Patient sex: M
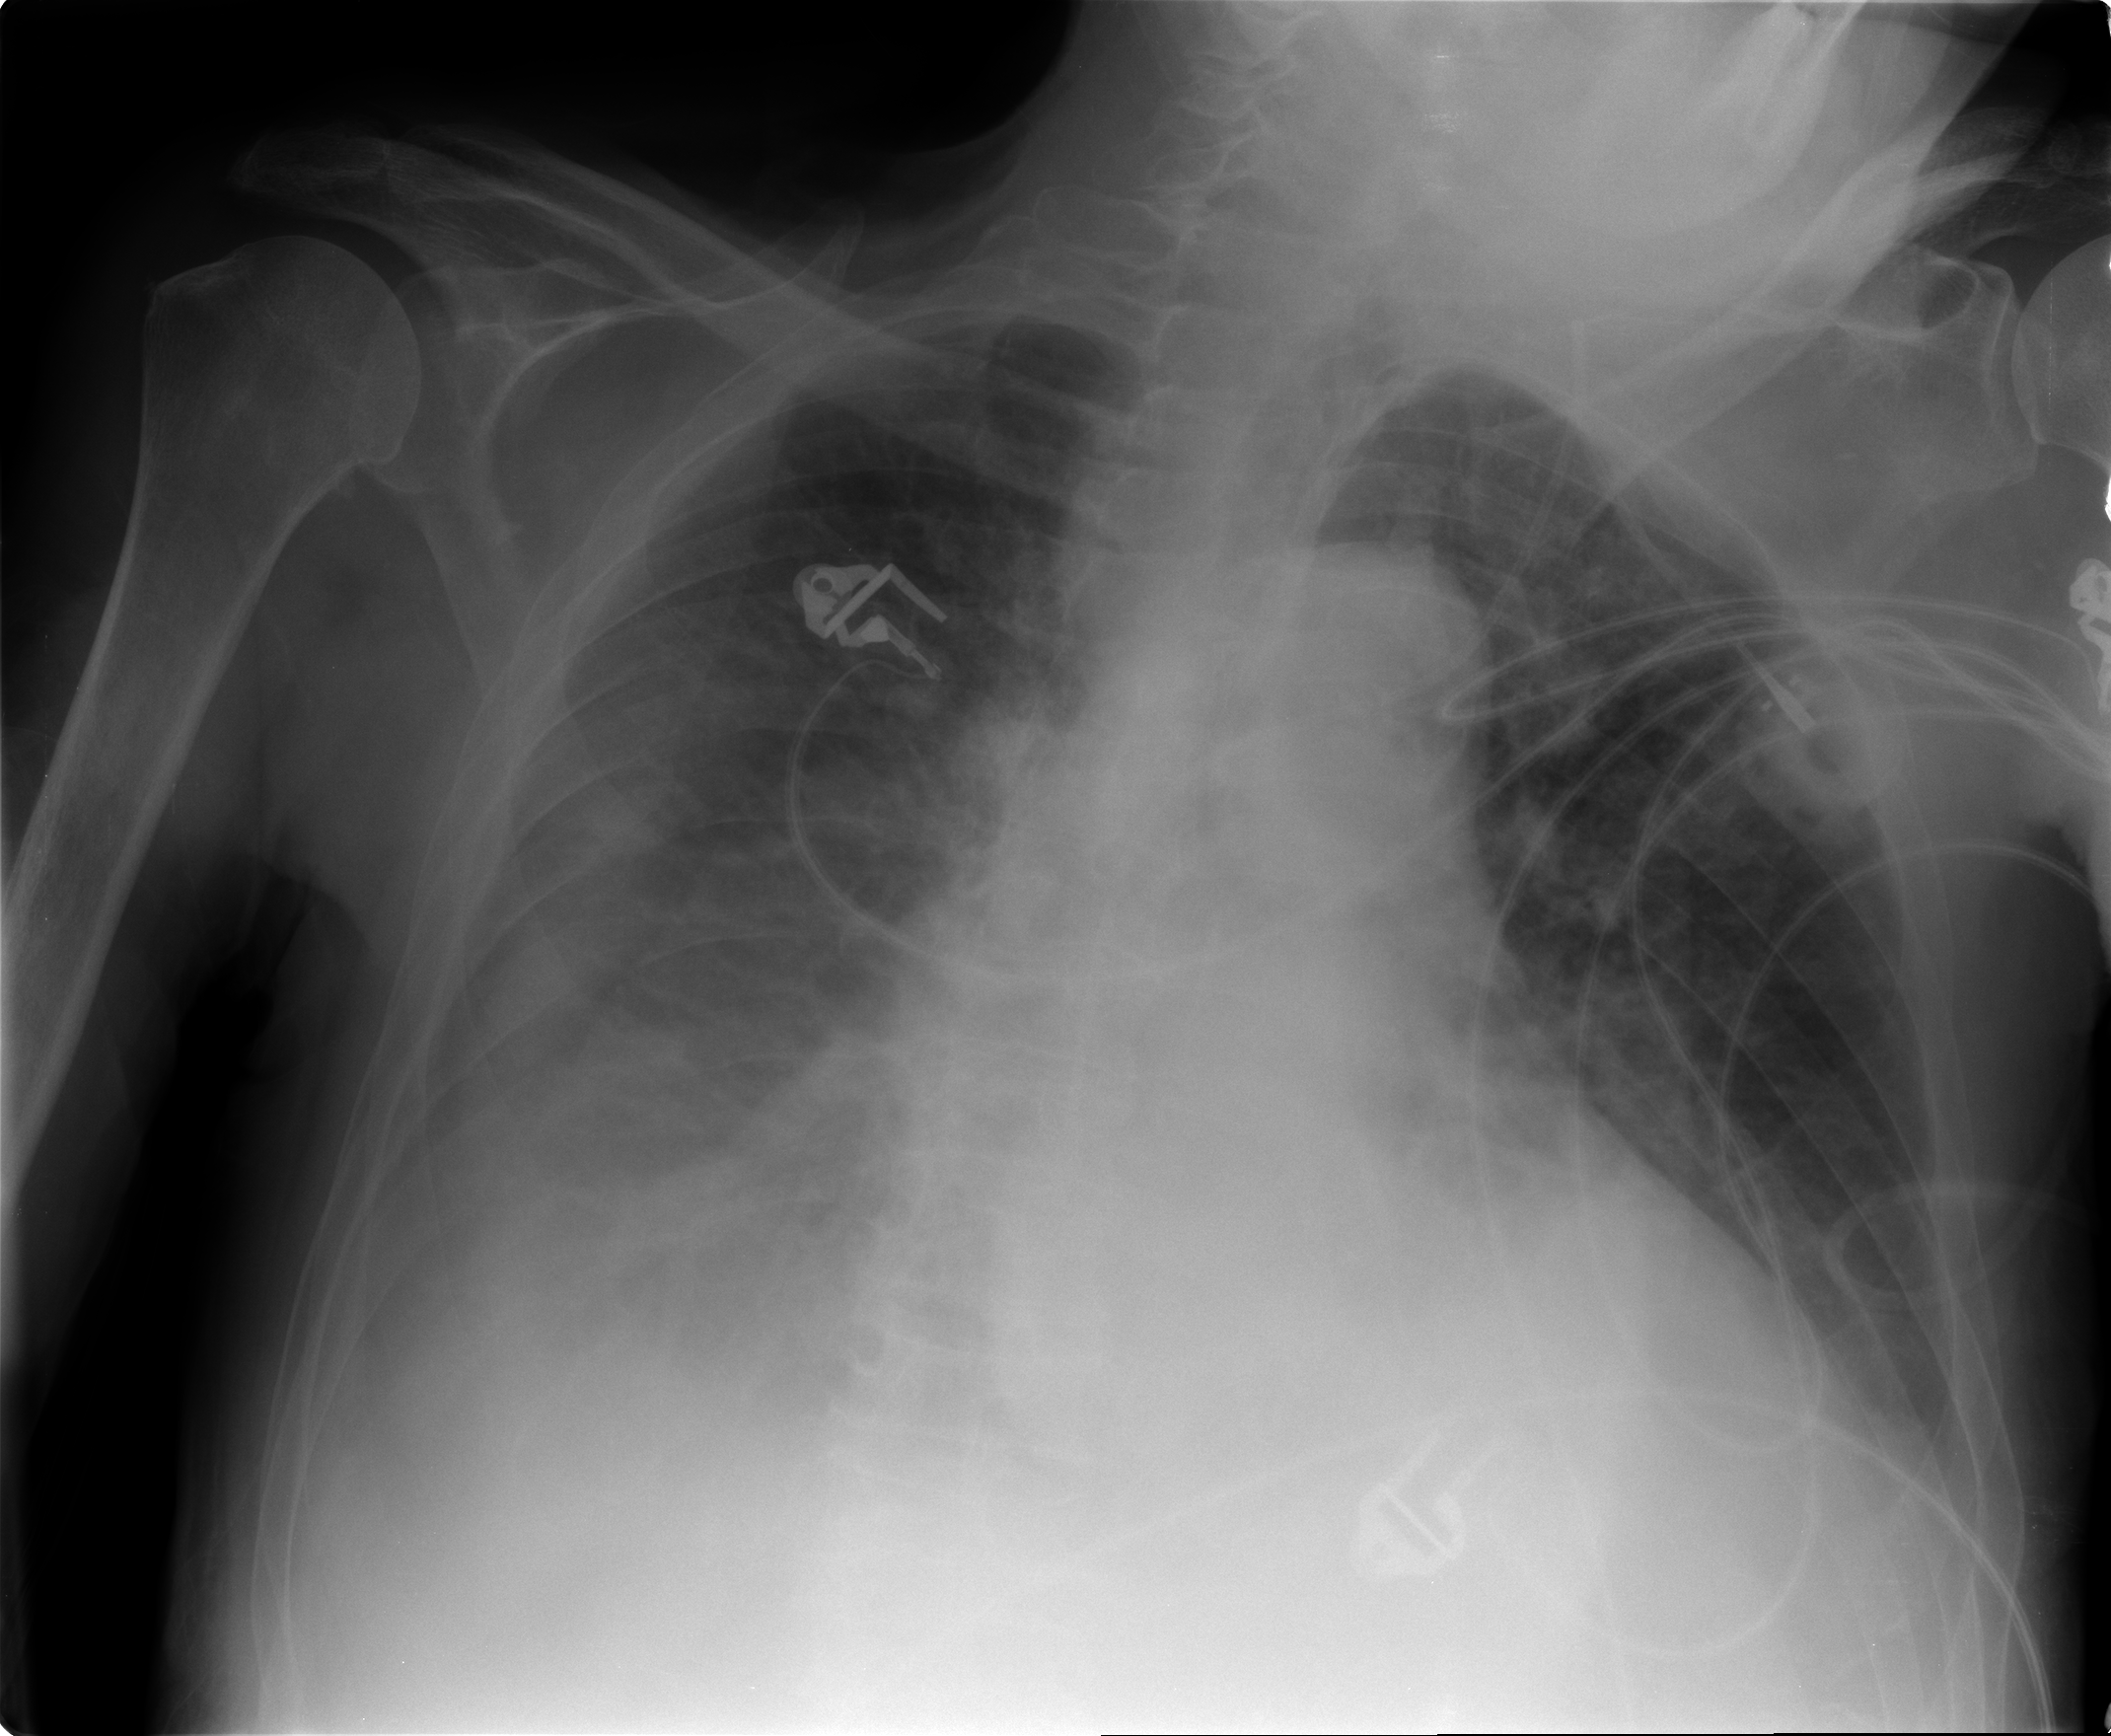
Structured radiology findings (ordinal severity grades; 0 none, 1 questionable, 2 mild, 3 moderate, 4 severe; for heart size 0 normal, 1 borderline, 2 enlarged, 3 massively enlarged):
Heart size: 2
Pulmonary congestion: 2
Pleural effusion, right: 3
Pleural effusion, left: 2
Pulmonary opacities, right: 3
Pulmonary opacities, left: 2
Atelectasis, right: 2
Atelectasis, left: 2